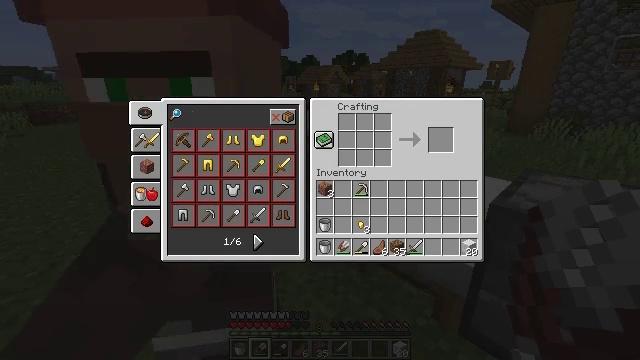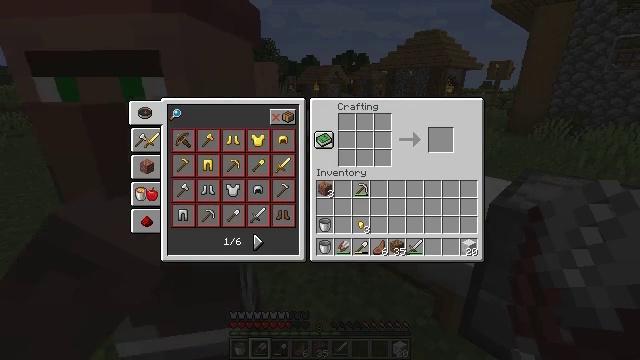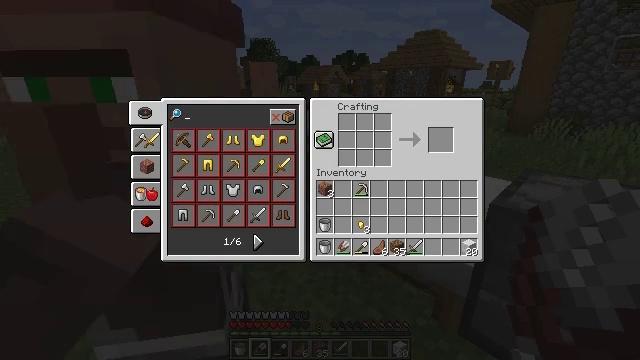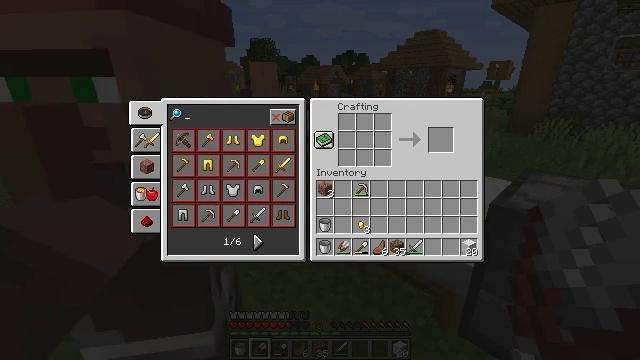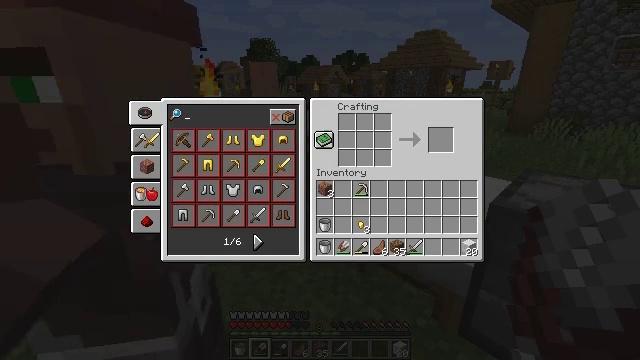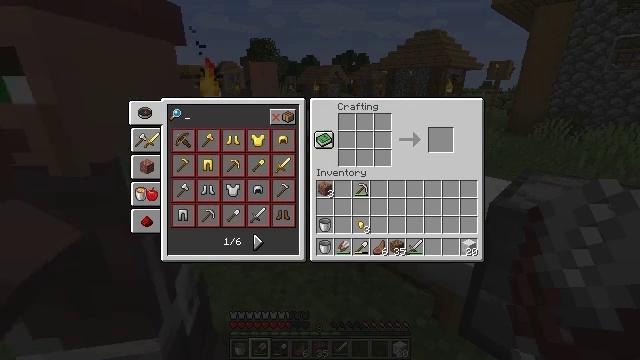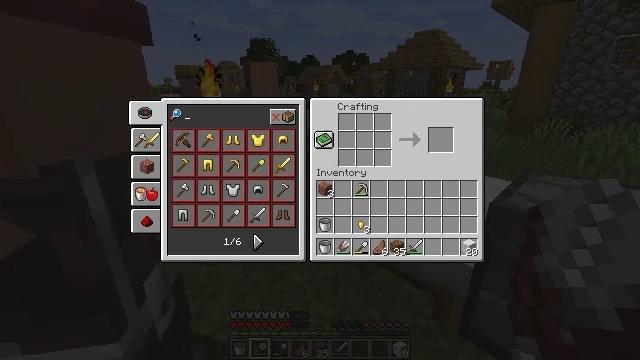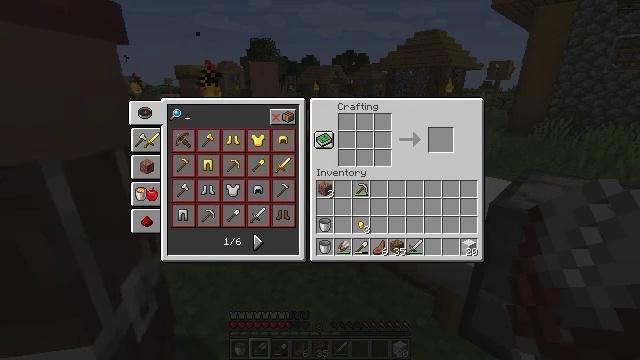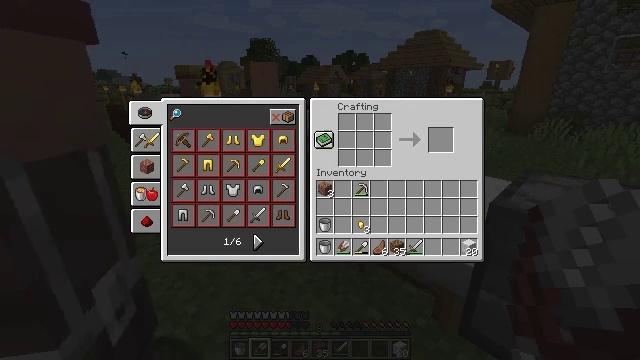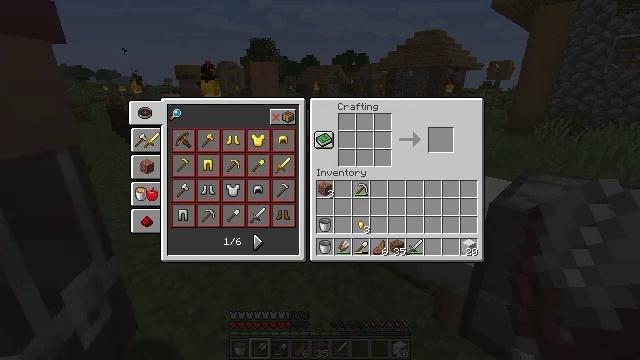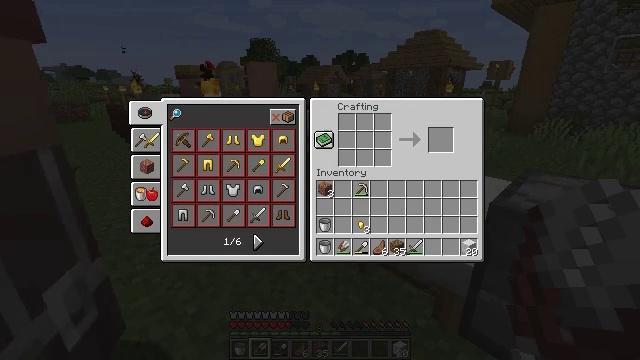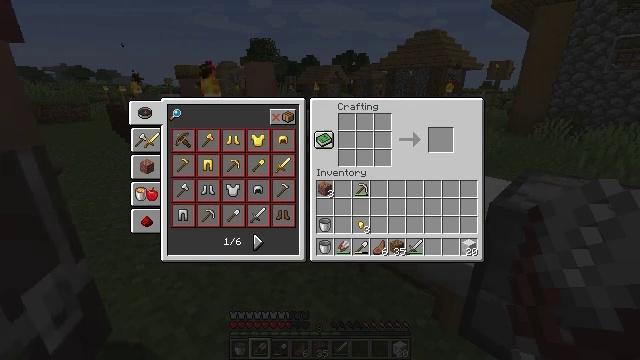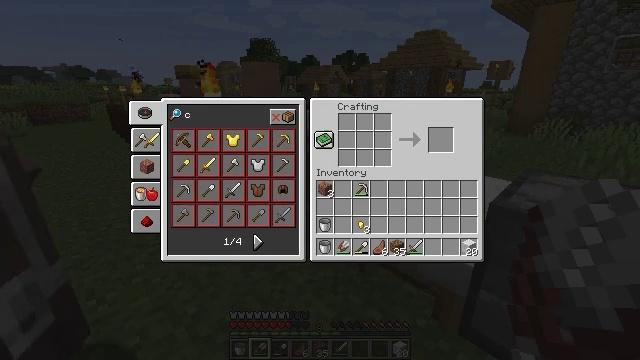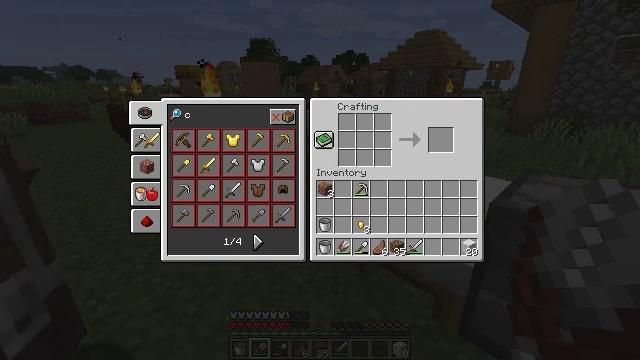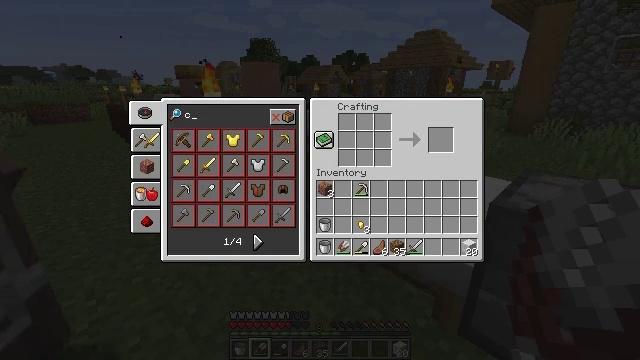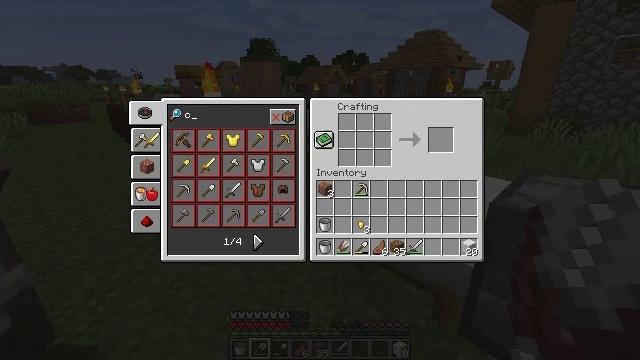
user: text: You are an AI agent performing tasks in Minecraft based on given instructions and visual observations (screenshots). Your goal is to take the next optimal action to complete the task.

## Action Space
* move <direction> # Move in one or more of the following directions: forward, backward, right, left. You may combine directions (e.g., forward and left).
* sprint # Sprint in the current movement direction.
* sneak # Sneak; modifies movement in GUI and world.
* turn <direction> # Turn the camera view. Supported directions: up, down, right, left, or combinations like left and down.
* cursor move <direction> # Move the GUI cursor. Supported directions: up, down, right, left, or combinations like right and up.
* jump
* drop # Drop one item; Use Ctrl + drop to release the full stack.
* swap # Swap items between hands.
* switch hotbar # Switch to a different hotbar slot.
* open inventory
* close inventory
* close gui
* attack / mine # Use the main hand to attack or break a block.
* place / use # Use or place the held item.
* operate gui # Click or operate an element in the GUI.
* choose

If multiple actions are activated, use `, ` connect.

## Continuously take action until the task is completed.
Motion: motion action
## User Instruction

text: Get a white carpet by placing wool in the crafting table.
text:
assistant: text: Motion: no_op
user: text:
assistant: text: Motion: no_op
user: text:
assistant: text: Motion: no_op
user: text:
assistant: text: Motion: no_op
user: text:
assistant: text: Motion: no_op
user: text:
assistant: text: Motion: no_op
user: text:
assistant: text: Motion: no_op
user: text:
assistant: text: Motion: no_op
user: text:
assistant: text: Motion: no_op
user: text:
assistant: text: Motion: no_op
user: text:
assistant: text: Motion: no_op
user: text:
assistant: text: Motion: no_op
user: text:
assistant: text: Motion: no_op
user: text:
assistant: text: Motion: no_op
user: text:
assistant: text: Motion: no_op
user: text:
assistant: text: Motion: no_op
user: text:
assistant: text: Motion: no_op
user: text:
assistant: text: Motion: no_op
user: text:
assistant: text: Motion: no_op
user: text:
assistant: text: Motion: no_op
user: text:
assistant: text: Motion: no_op
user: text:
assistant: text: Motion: no_op
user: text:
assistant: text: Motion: no_op
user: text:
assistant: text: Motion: no_op
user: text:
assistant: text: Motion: no_op
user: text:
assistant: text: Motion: no_op
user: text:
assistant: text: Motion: no_op
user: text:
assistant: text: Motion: no_op
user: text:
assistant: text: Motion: no_op
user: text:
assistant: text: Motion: no_op